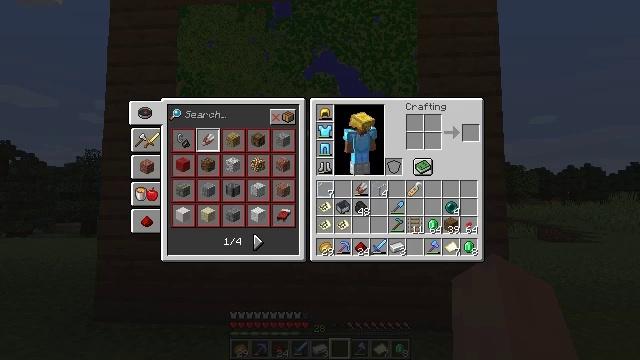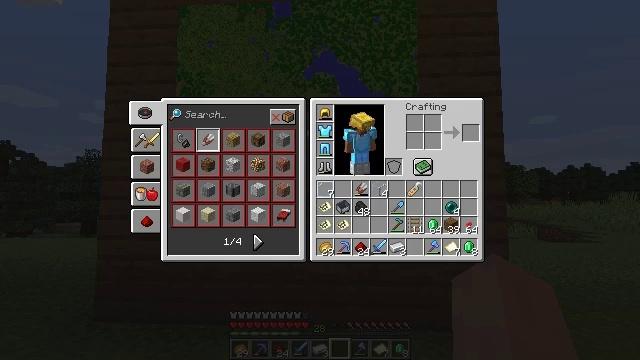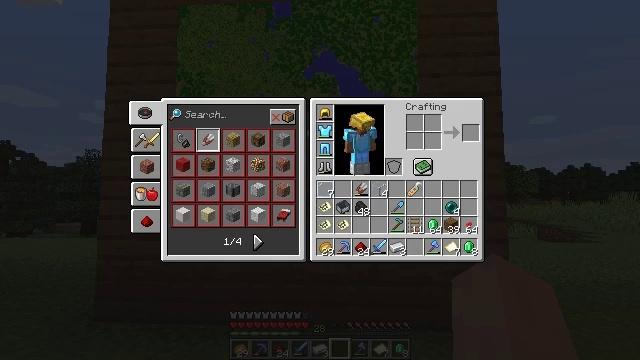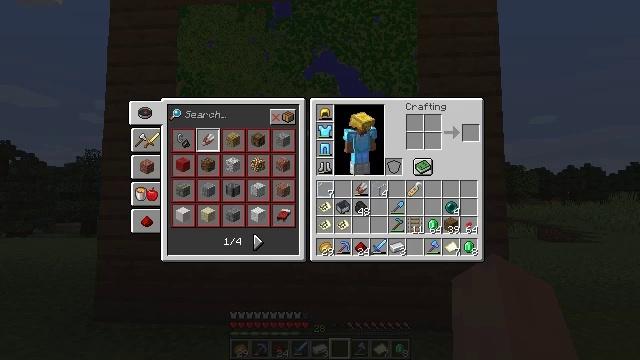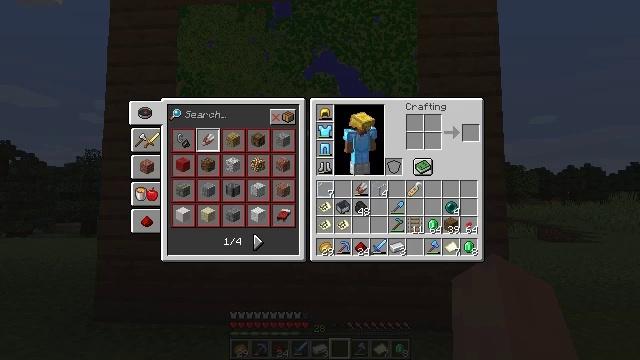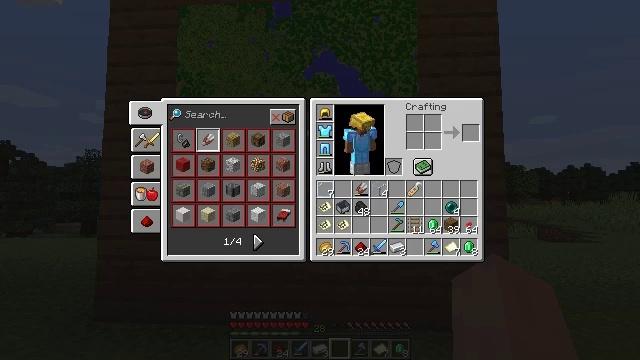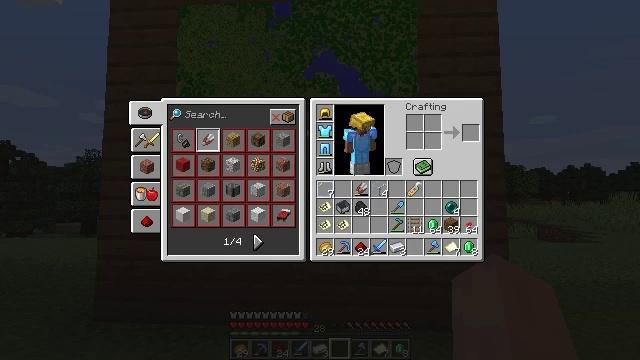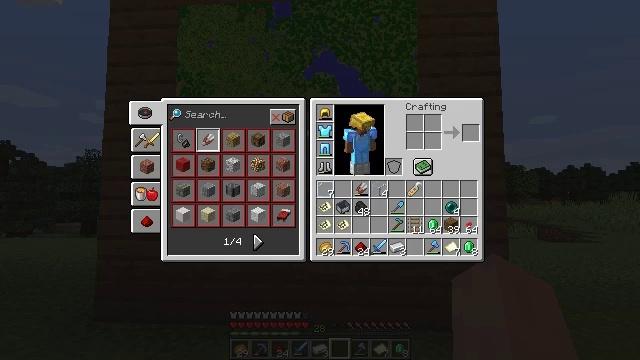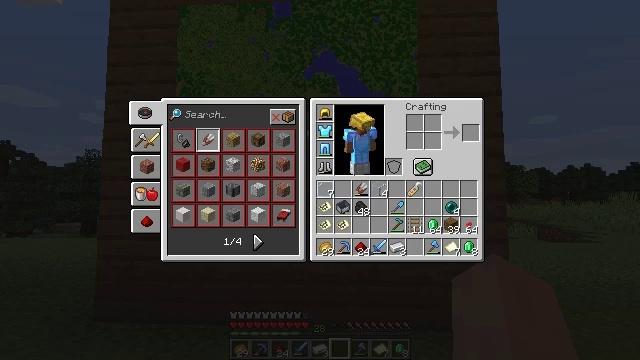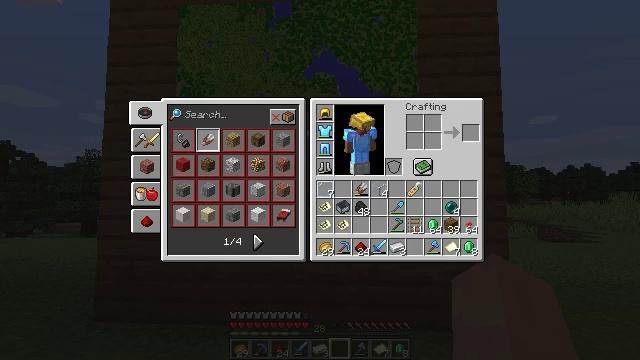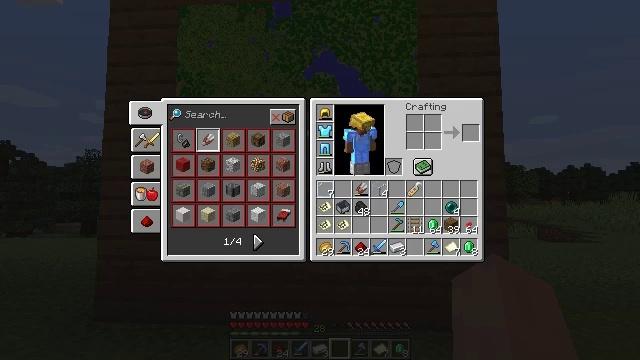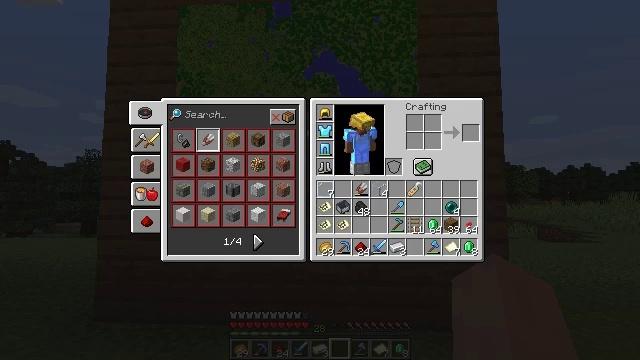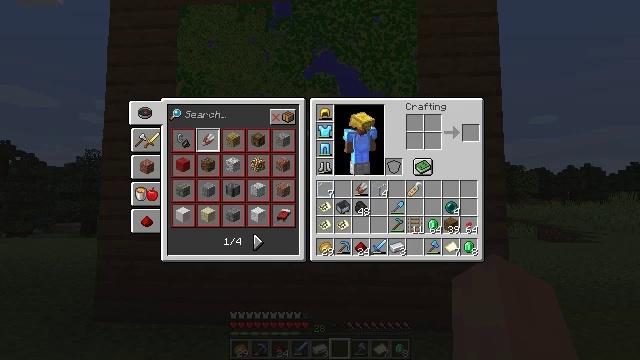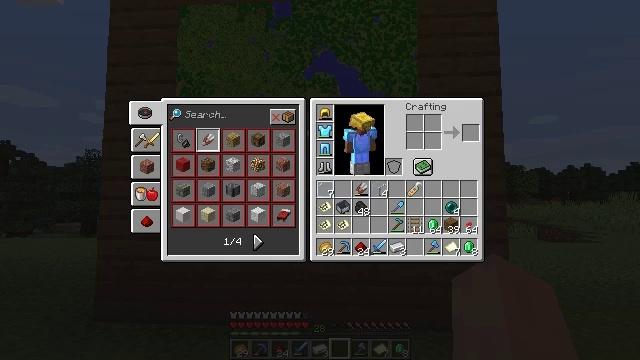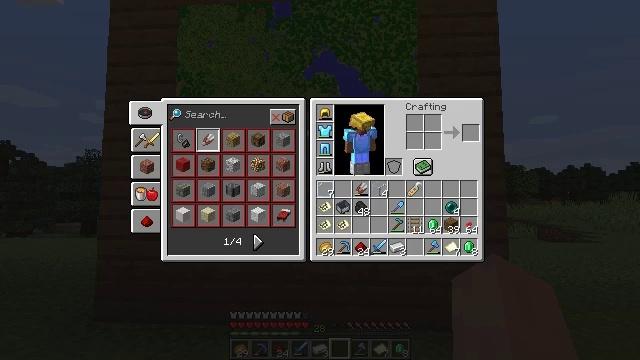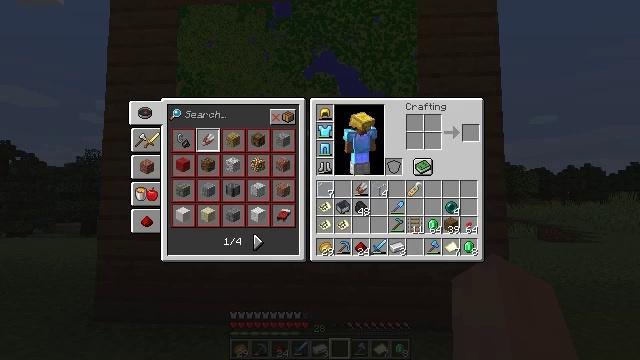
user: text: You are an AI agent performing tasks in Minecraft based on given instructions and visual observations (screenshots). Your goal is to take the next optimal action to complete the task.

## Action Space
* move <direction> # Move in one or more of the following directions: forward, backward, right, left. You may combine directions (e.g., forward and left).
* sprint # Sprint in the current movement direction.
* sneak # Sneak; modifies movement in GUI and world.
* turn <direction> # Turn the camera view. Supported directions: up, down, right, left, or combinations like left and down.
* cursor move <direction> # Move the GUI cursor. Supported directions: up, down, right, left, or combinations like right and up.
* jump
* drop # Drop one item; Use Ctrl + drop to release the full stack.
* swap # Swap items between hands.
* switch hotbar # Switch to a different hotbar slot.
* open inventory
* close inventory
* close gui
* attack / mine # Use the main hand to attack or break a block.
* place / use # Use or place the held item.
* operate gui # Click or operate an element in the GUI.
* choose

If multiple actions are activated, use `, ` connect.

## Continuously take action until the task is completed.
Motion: motion action
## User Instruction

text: Use materials in the crafting table to make an item frame.
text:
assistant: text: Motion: no_op
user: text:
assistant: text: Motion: no_op
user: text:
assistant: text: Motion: no_op
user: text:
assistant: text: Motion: no_op
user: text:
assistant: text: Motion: no_op
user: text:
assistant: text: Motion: no_op
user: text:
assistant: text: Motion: no_op
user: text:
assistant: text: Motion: no_op
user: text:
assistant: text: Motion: no_op
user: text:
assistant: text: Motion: no_op
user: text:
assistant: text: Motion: no_op
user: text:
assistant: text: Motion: no_op
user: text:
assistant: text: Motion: no_op
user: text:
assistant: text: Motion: no_op
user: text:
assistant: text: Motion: no_op
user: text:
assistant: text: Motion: no_op
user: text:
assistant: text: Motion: no_op
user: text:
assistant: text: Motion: no_op
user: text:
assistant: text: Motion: no_op
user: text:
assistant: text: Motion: no_op
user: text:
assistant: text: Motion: no_op
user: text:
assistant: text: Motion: no_op
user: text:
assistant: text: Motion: no_op
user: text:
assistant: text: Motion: no_op
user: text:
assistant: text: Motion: no_op
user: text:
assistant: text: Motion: no_op
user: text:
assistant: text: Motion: no_op
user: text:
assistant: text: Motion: no_op
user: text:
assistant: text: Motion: no_op
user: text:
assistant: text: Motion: no_op